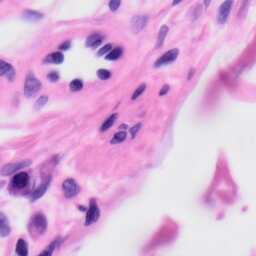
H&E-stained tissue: Skin